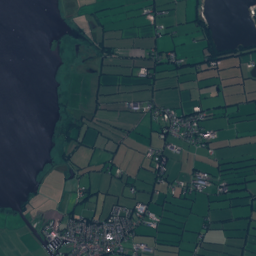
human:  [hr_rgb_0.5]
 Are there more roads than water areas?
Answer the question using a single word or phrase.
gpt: yes

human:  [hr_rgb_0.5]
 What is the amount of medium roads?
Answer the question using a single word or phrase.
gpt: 0

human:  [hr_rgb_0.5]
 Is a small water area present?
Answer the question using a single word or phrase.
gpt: yes

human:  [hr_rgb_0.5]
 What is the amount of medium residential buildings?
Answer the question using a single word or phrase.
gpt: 10

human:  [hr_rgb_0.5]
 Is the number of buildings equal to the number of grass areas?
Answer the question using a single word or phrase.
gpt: no

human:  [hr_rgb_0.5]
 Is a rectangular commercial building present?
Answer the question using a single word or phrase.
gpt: yes

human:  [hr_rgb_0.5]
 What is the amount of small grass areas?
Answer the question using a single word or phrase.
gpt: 18

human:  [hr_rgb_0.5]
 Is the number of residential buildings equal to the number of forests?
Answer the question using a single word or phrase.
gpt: no

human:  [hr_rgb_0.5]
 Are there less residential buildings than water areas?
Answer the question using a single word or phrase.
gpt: no

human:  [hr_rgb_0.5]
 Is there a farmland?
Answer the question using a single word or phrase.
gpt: yes

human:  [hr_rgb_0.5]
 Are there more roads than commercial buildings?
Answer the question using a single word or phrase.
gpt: yes

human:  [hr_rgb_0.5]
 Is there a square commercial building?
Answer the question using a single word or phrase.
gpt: no

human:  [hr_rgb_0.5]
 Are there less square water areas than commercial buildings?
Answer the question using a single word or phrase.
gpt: yes

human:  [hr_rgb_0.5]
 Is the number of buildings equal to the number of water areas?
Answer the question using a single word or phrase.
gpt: no

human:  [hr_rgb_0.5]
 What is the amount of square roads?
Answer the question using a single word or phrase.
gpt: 0

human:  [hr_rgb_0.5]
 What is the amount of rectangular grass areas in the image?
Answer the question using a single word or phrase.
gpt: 25

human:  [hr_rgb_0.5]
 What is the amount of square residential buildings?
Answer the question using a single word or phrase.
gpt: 6

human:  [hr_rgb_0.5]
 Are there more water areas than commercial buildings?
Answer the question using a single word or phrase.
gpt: yes

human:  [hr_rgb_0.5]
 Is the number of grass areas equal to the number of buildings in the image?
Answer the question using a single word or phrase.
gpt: no

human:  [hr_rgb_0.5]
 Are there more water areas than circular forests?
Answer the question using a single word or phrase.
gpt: yes

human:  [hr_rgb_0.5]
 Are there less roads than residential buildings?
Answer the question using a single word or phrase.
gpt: yes

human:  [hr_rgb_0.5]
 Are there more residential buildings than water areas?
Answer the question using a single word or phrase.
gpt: yes

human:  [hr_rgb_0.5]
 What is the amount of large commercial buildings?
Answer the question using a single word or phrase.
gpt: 0

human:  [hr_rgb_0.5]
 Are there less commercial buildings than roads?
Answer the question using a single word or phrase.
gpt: yes

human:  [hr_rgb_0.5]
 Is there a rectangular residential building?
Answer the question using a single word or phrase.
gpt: yes

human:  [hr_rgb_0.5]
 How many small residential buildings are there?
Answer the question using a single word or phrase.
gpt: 1052

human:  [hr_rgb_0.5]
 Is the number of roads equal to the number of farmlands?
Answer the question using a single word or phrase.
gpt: no

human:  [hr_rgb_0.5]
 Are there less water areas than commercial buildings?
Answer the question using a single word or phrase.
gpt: no

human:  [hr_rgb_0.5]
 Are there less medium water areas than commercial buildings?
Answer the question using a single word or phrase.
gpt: yes

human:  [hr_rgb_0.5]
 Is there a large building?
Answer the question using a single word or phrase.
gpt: no

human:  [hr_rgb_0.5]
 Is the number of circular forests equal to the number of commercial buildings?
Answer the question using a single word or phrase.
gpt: no

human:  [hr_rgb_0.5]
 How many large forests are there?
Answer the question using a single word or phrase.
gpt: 29

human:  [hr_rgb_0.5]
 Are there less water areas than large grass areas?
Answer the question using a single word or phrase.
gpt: yes

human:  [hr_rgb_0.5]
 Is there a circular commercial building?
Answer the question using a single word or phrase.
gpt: no

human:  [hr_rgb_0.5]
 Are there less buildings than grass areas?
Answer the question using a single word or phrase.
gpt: no

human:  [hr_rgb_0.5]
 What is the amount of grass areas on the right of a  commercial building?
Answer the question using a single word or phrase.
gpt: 158